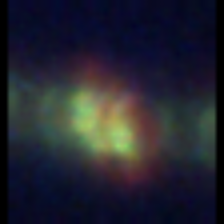
Taxon: Detonula
Group: Diatoms